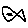
Label: fish